Question: I am trying to make a scene editor to go with my rendering engine. I am using swing to make the GUI and also swingx for its 'JXTreeTable' component. Everything is working fine, except that the Scene tree table is not updating the names of the nodes automatically as I would like. For example, in the next image, I change the name of one of the nodes, and nothing seems to happen. However if I then move my mouse over the node in the Scene box (the one at the top) the name gets updated.

I have two 'JXTreeTable', and two models which extend 'AbstractTreeTableModel'.
Here is the relevant code for the Properties model.
'''
public class PropertiesModel extends AbstractTreeTableModel{
private EE_Property root;
private SceneModel mSceneModel;
private EE_SceneObject sceneSelection;
...
@Override
public void setValueAt(Object value, Object node, int column){
((EE_Property)node).setValue((String)value);
// Updates the values of the current scene selection
sceneSelection.setProperties(root);
TreePath path = new TreePath(sceneSelection.getParent());
int index = mSceneModel.getIndexOfChild(sceneSelection.getParent(), sceneSelection);
// This is where I thought the updating of the scene model would happen and thus redraw it correctly
mSceneModel.getTreeModelSupport().fireChildChanged(path, index, sceneSelection);
}
}
'''
I thought that using 'fireChildChanged()' would update the scene tree table as I wanted.
If I call 'fireChildChanged()' with index=0, I can get the Root node to update when I rename it, but any other index I have to wait till I move the mouse over it to update.
I tried the redraw method suggested by @Shakedown which partially worked but sometimes would leave "..." after the text if the new text was longer than the original.
I did however realize that the problem was coming from the TreePath not being generated properly. When using 'TreePath path = new TreePath(sceneSelection.getParent());', the path's parent was null, thus not allowing the tree to update. I now use this code which works :
'''
// mTT is the scene tree table
TreePath nodePath = mSceneModel.mTT.getTreeSelectionModel().getSelectionPath();
int index = mSceneModel.getIndexOfChild(sceneSelection.getParent(), sceneSelection);
mSceneModel.getTreeModelSupport().fireChildChanged(nodePath.getParentPath(), index, sceneSelection);
'''
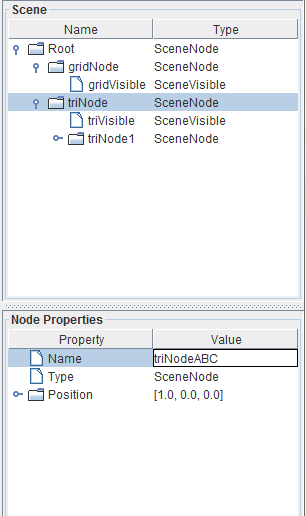
Answer: You're notifying the listeners of the 'SceneModel' which is not the tree-table that you want to update. Look for some similar 'fireXXX' methods on the 'AbstractTreeTableModel' class and call those, which will notify the 'JXTreeTable' and it will redraw itself.
It looks like the one you want is 'fireTreeNodesChanged(...)', so play around with that and figure out what parameters you need to pass in.